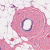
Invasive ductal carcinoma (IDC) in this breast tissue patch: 0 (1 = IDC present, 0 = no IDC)